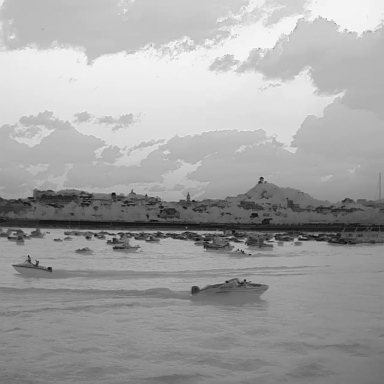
There are 13 canoes in the infrared image.